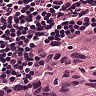
Metastatic tissue present: yes